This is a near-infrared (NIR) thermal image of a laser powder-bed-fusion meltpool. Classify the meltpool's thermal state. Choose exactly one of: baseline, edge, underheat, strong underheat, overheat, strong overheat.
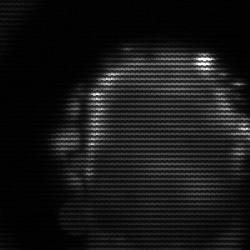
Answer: baseline